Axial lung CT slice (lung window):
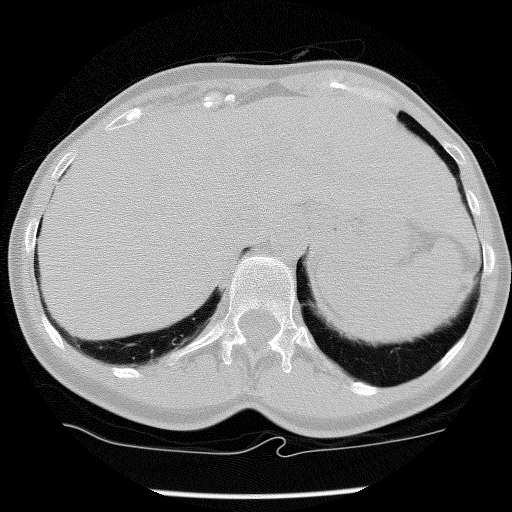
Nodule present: no